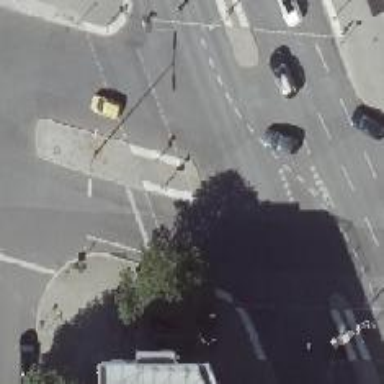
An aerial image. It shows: Footway that serves as traffic island.